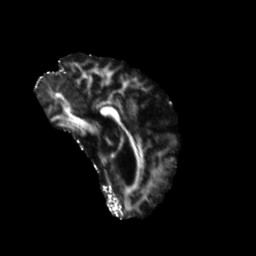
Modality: FA
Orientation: sagittal
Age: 75
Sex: male
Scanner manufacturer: siemens
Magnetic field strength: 3 T
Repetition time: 5.47 s
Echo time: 0.0854 s